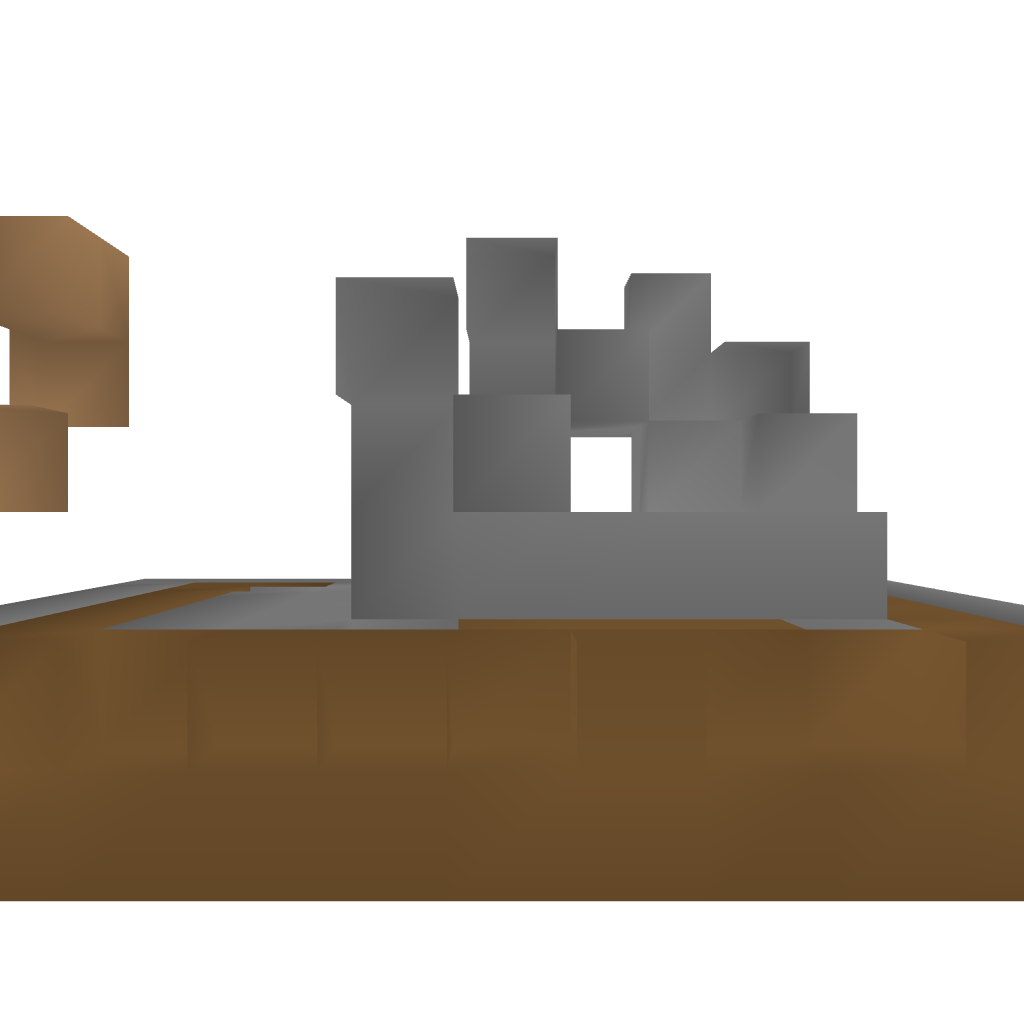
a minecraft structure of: Weather Station bad low quality